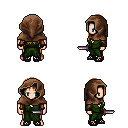
a pixel art fantasy rpg character, male body template, human, light skin, green robe, teal pants, brown unkempt hairstyle, cloth hood, leather bracers, ghillies, dagger, four views (front, back, left, right), 2x2 character sprite sheet, small pixel art, hard edges, no anti-aliasing